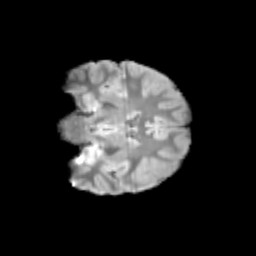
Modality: T2w
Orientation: coronal
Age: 11
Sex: male
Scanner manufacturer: siemens
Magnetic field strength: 3 T
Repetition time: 3.8 s
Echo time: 0.07 s